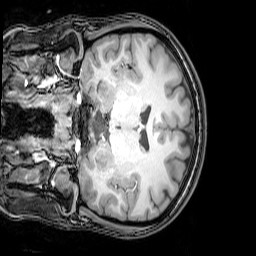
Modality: T1w
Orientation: coronal
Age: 24
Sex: female
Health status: healthy
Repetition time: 0.081 s
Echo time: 0.037 s